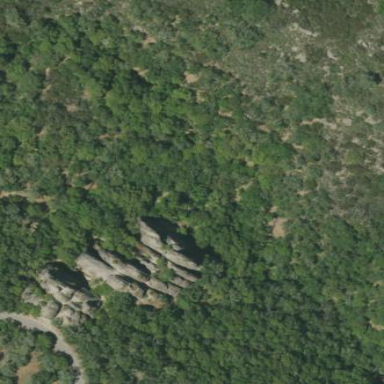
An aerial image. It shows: Climbing crag.